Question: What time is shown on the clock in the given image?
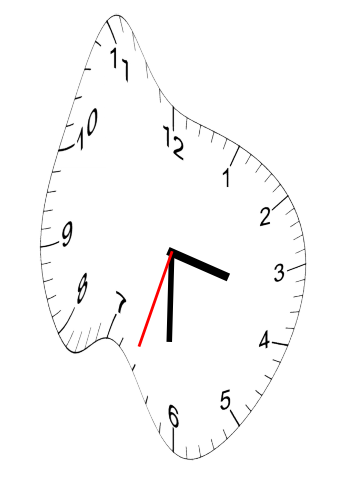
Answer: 03:30:33